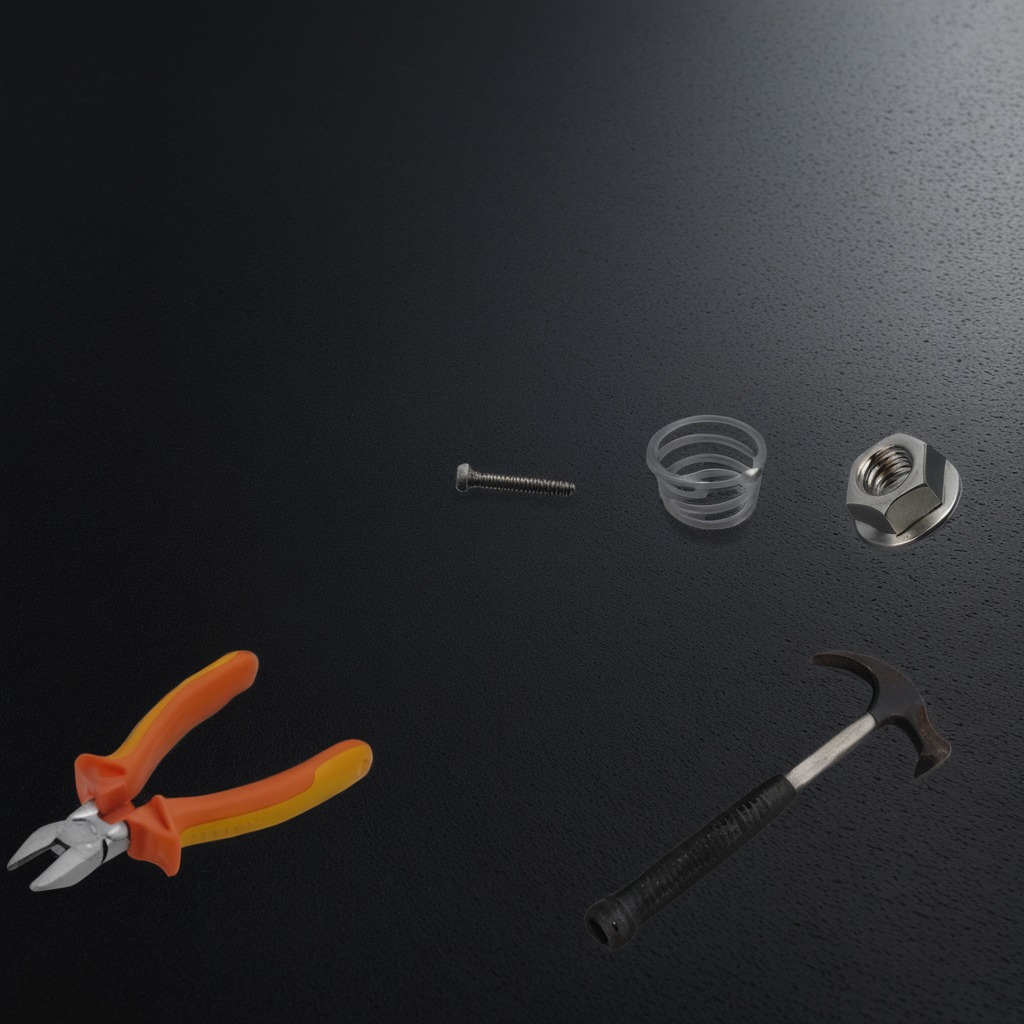
A metal machine screw, a hammer, a pair of pliers, a coiled metal spring, and a metal nut are lying on the clean granite tabletop covered with a black rubber mat inside a workshop at night dim ambient light soft shadows worn but beneath the mat